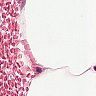
Metastatic tissue present: no